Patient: sex F, age 26
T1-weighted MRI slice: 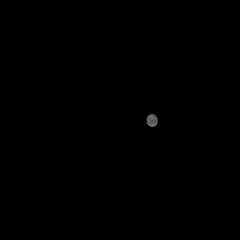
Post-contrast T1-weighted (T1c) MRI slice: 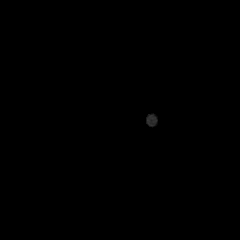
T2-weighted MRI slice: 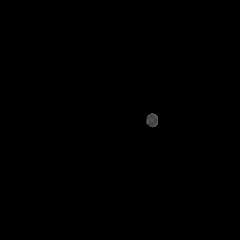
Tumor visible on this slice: no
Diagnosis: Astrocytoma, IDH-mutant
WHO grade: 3